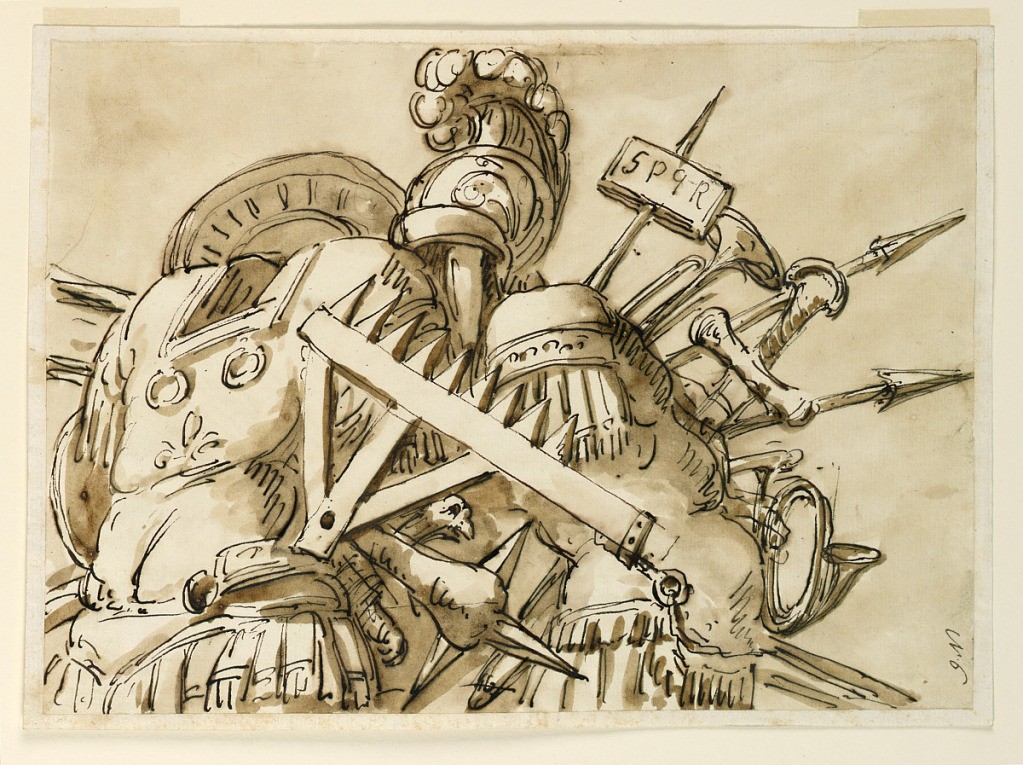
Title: Trophy of weapons
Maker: Giuseppe Barberi, Italian, 1746–1809
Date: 1746–1809
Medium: Pen and brown ink, brush and brown wash on off-white laid paper, lined
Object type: Drawing
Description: Trophy of weapons.